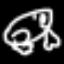
Label: frog